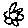
Label: flower